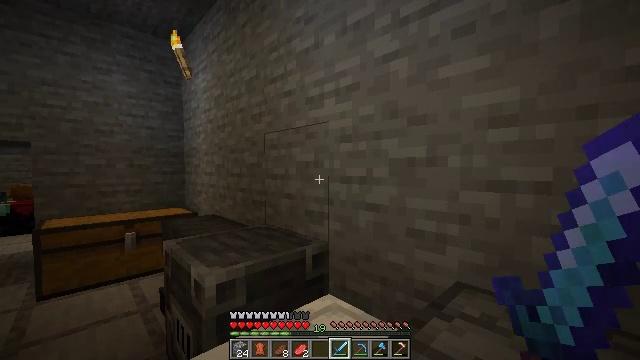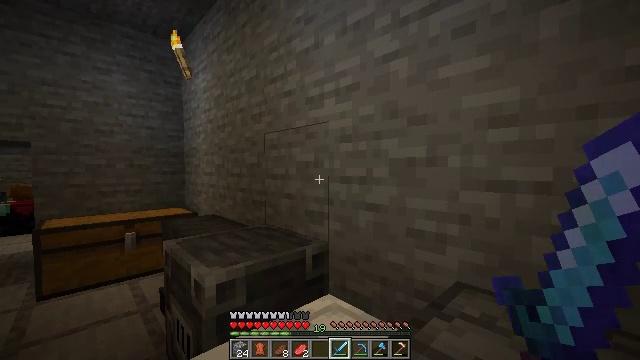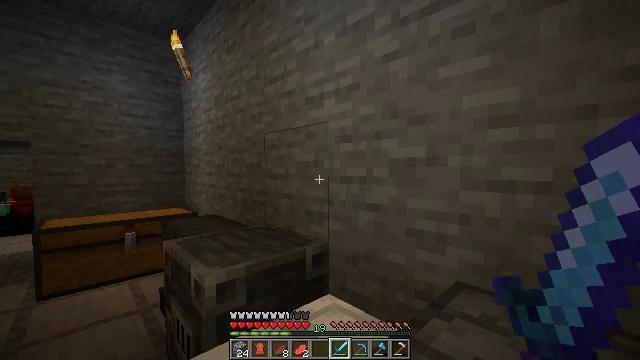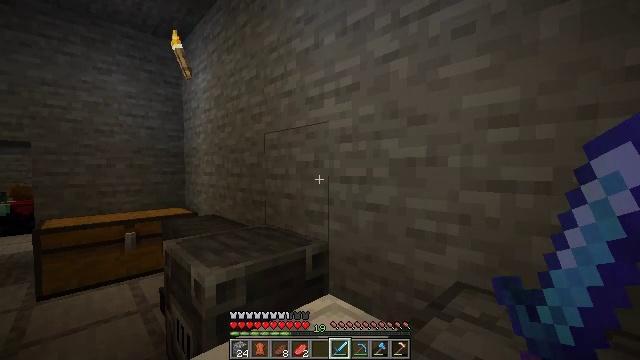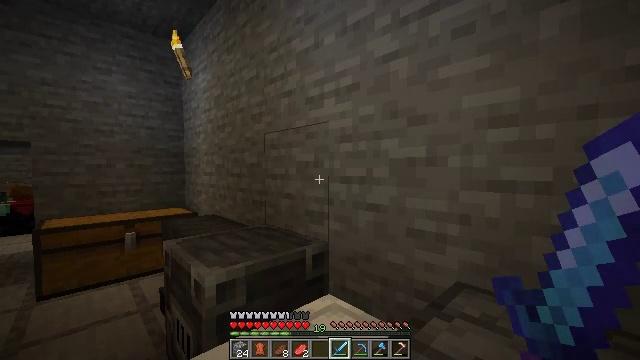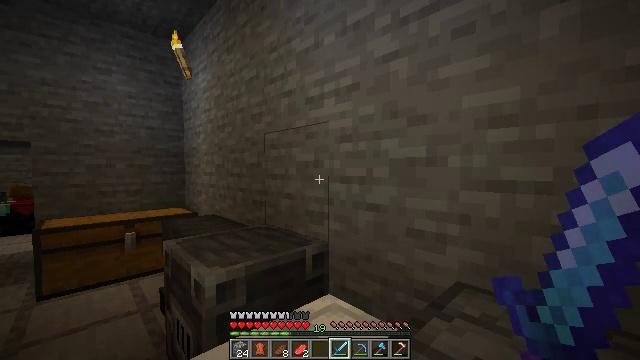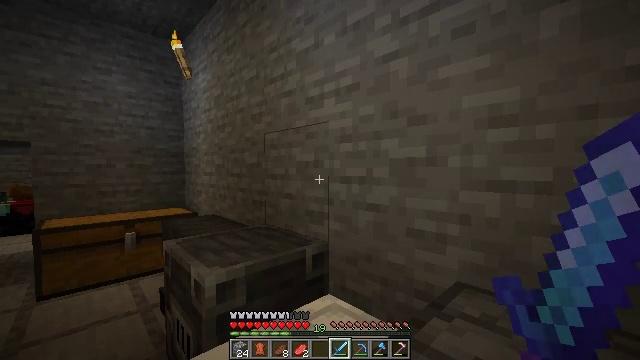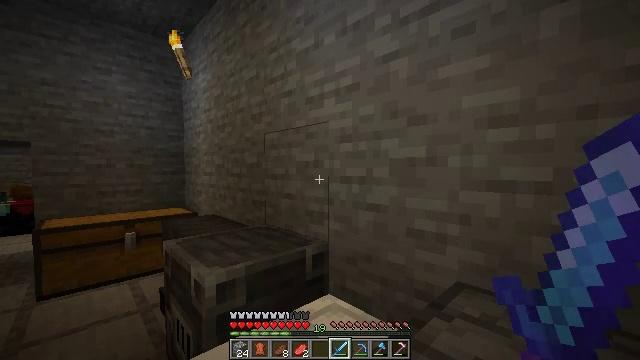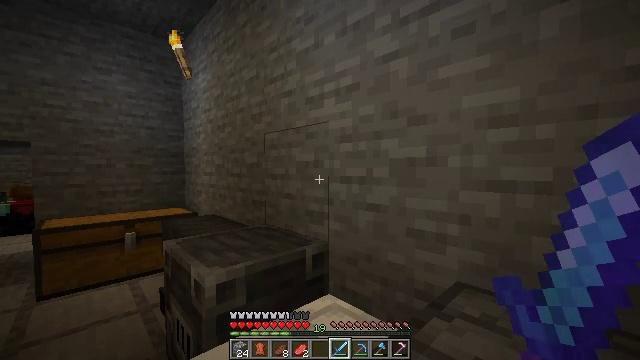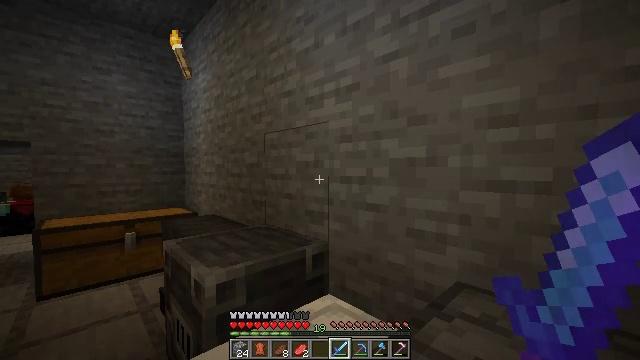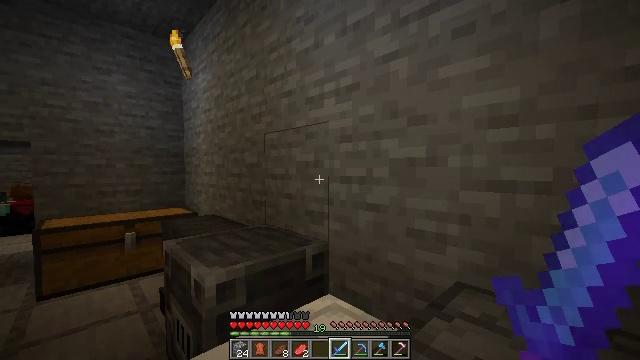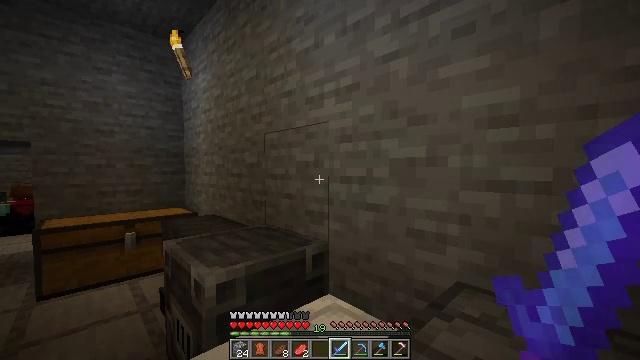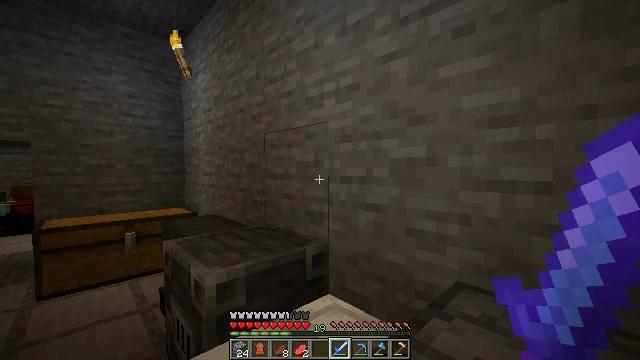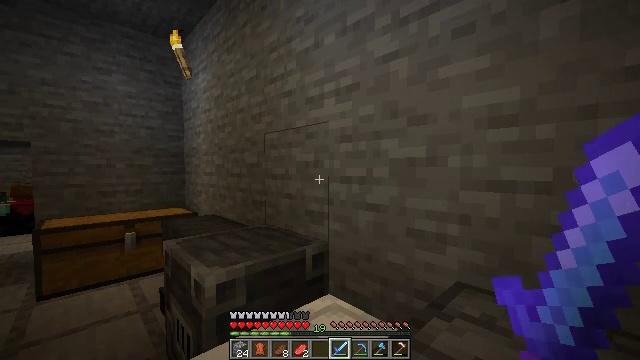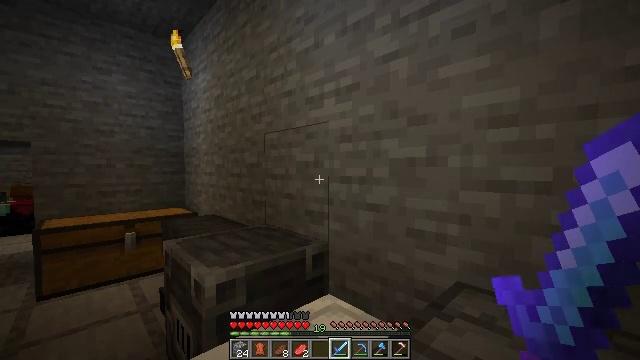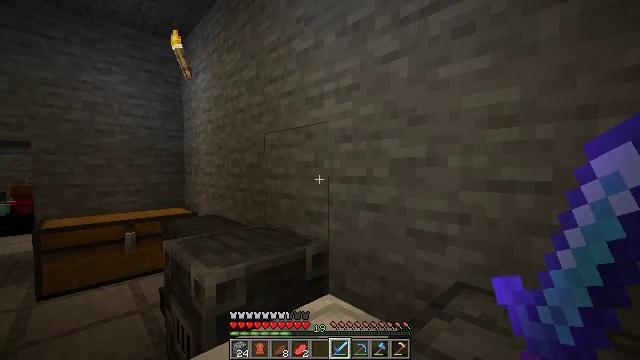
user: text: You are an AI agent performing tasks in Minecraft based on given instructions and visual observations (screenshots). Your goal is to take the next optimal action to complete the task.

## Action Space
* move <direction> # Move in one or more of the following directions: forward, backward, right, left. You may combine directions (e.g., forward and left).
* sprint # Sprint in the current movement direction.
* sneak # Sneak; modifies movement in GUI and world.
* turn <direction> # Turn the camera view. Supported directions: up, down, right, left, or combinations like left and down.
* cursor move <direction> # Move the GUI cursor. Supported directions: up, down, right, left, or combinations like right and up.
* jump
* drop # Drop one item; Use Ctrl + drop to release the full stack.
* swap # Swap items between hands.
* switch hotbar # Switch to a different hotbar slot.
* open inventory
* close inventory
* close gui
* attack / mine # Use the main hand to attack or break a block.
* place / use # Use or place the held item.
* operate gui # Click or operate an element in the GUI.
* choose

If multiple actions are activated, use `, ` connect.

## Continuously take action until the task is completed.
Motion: motion action
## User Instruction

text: Collect wheat crops.
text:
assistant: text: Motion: no_op
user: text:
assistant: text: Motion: no_op
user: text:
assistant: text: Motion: no_op
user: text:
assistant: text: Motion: no_op
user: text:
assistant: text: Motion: no_op
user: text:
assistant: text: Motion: no_op
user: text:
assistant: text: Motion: no_op
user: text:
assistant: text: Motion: no_op
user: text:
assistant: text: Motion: no_op
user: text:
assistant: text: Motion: no_op
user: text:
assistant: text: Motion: no_op
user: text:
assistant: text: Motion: no_op
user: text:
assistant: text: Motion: no_op
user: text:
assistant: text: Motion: no_op
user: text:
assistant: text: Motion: no_op
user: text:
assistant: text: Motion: no_op
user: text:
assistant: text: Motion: no_op
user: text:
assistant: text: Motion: no_op
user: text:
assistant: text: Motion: no_op
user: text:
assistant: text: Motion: no_op
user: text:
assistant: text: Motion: no_op
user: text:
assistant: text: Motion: no_op
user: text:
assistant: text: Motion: no_op
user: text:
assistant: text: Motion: no_op
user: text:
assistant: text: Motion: no_op
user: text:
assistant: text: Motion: no_op
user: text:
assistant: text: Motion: no_op
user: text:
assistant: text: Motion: no_op
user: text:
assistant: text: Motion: no_op
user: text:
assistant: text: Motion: no_op